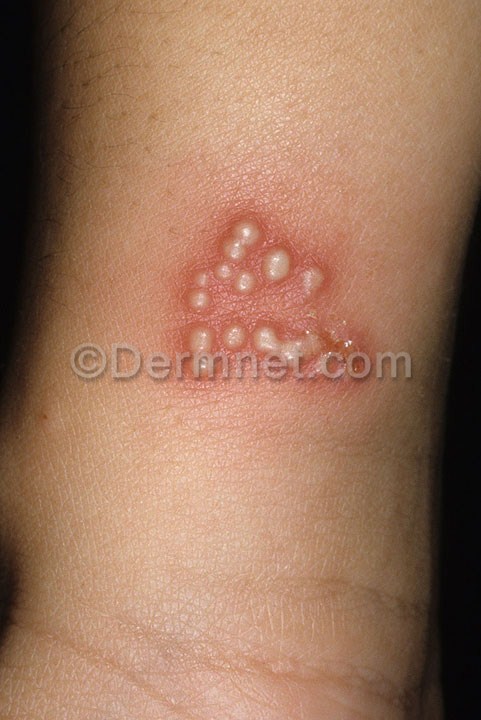
Disease: Warts Molluscum and other Viral Infections